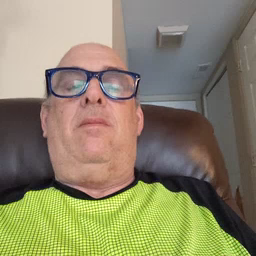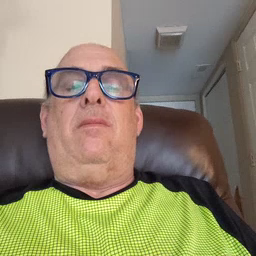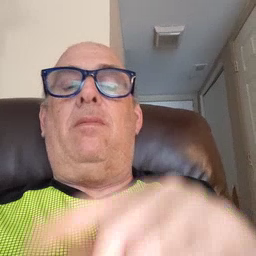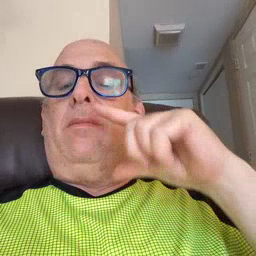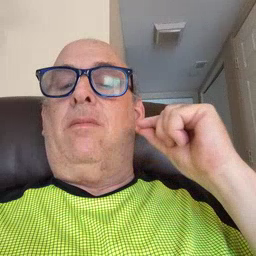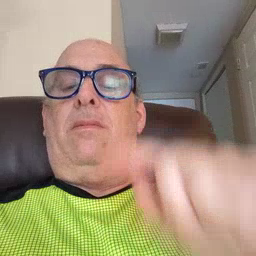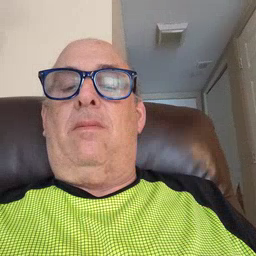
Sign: cat